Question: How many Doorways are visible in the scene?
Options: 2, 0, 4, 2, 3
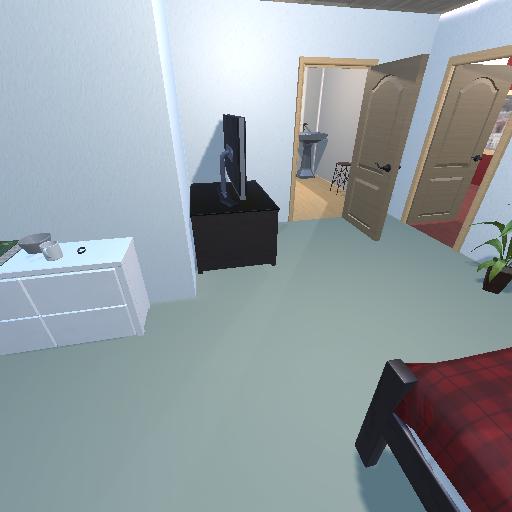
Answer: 2